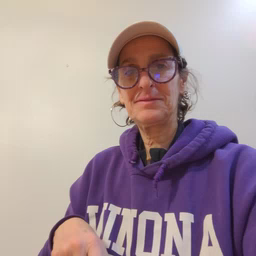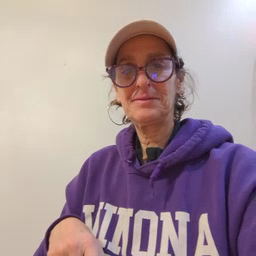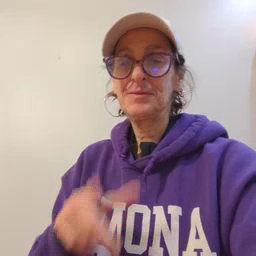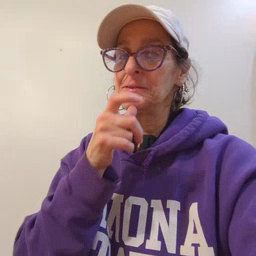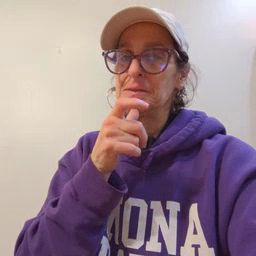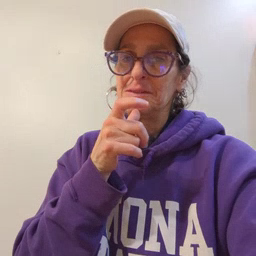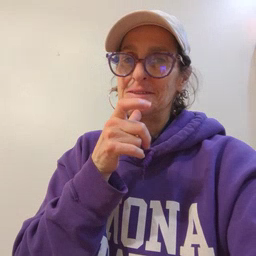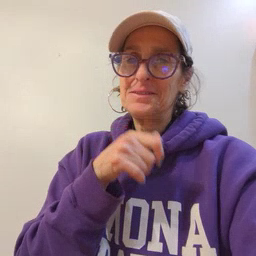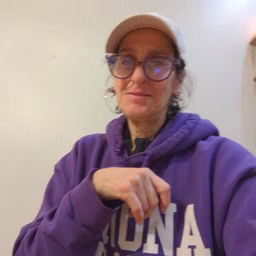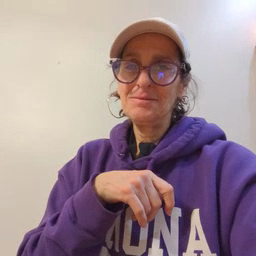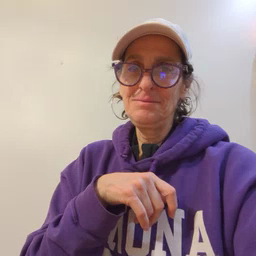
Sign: who